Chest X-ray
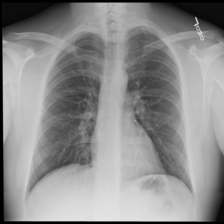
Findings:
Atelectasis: negative
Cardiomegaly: negative
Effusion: negative
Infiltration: negative
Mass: negative
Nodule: negative
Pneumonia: negative
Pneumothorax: negative
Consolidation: negative
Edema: negative
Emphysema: negative
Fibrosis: negative
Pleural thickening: negative
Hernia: negative